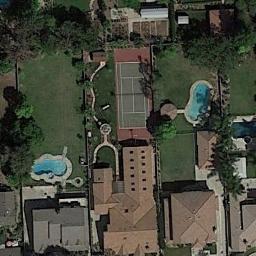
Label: tennis_court